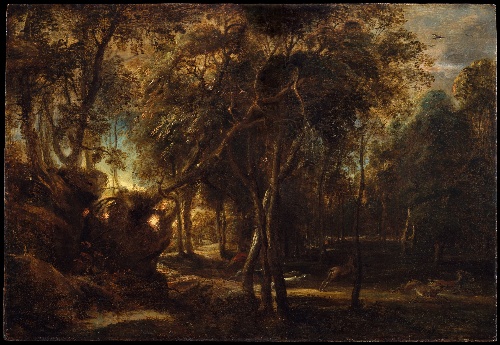
Title: A Forest at Dawn with a Deer Hunt
Artist: Peter Paul Rubens
Artist bio: Flemish, Siegen 1577–1640 Antwerp
Date: ca. 1635
Object type: Painting
Classification: Paintings
Medium: Oil on wood
Dimensions: 24 1/4 x 35 1/2 in. (61.5 x 90.2 cm)
Department: European Paintings
Credit line: Purchase, The Annenberg Foundation, Mrs. Charles Wrightsman, Michel David-Weill, The Dillon Fund, Henry J. and Drue Heinz Foundation, Lola Kramarsky, Annette de la Renta, Mr. and Mrs. Arthur Ochs Sulzberger, The Vincent Astor Foundation, and Peter J. Sharp Gifts; special funds, gifts, and other gifts and bequests, by exchange, 1990
Accession year: 1990
Repository: Metropolitan Museum of Art, New York, NY
Tags: Hunting|Deer|Forests|Dawn